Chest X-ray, AP view. Patient: 43 years old, sex M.
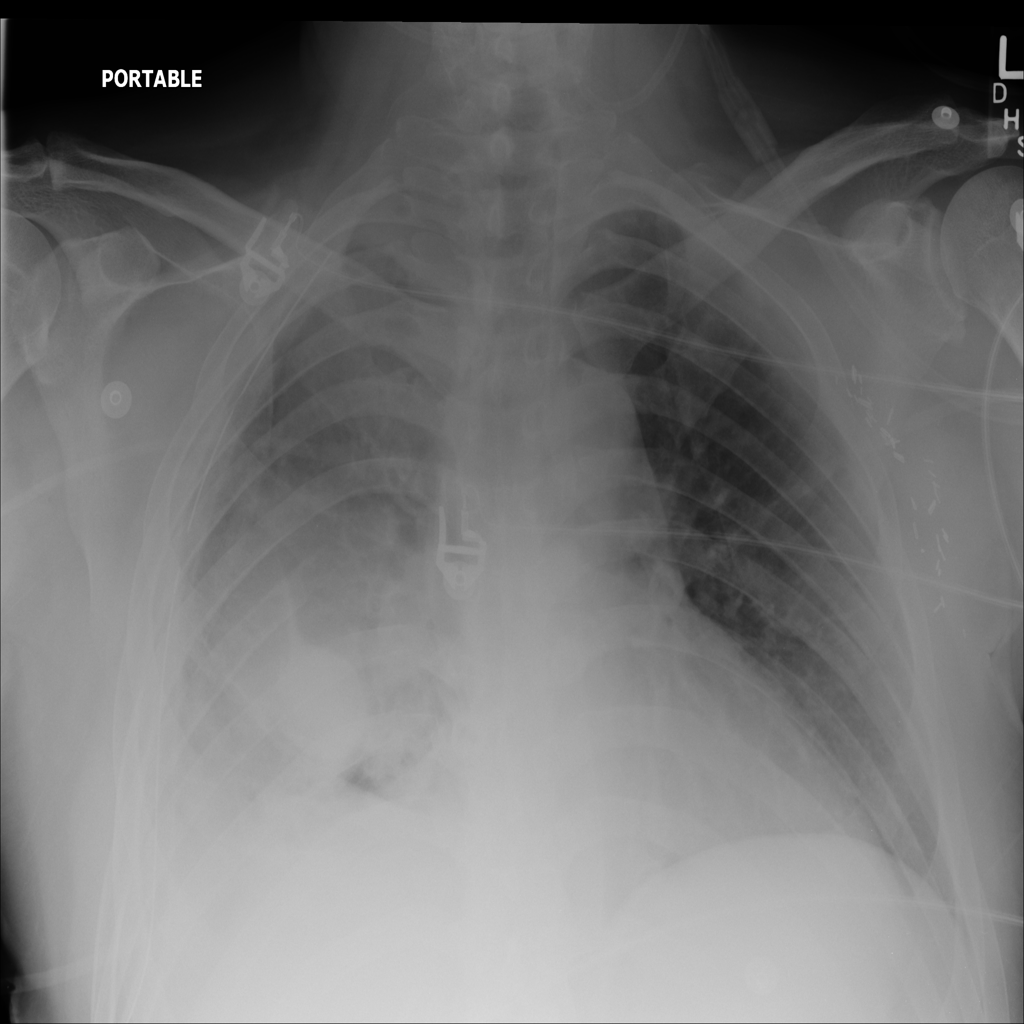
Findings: Atelectasis, Effusion, Infiltration